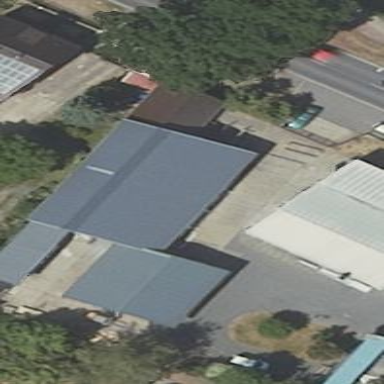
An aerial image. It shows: Shed.